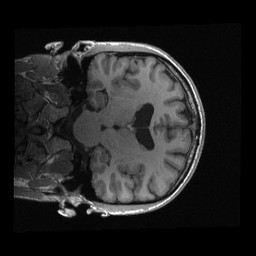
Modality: T1w
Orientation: coronal
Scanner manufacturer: siemens
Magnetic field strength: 3 T
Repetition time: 2.3 s
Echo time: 0.00285 s